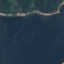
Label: SeaLake